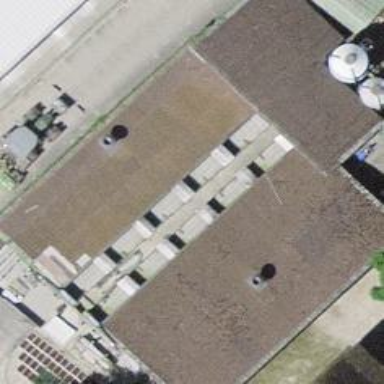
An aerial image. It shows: Sty building.